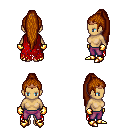
a pixel art fantasy rpg character, female body template, human, tanned skin, red tattered cape, magenta pants, brunette extra-long topknot hairstyle, bronze tiara, gold gloves, gold boots, four views (front, back, left, right), 2x2 character sprite sheet, small pixel art, hard edges, no anti-aliasing